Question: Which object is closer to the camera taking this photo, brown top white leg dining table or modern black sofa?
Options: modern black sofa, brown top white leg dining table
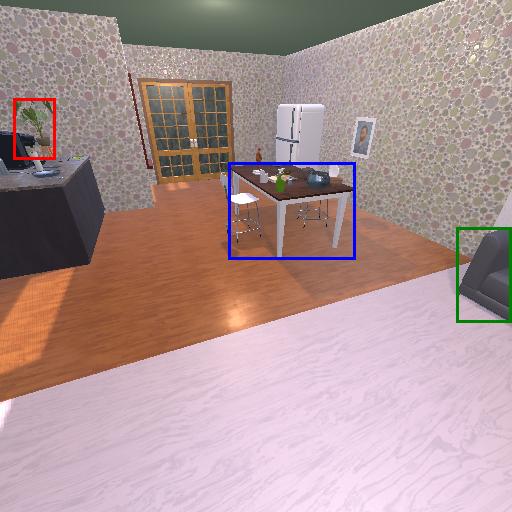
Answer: modern black sofa